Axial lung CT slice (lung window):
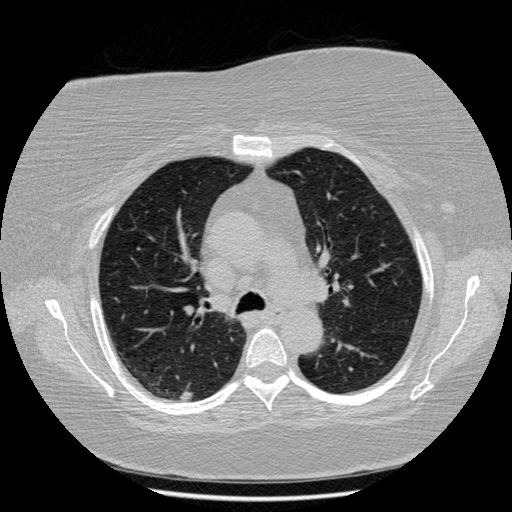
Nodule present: yes
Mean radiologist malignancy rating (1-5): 3.25